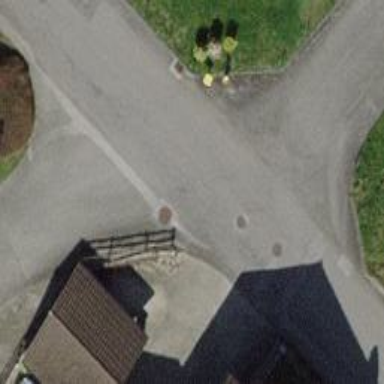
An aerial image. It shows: Post box is visible.